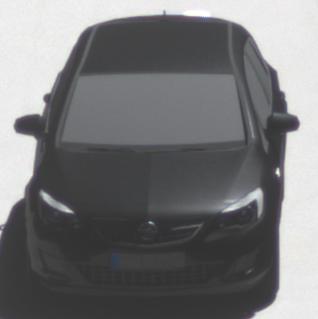
Make: Opel
Model: Astra 1.4 ecoFlex
Detailed model: Astra (J)
Model produced from: 2009/12
Model produced until: 2010/12
Doors: 5
Color: black
Road condition: dry road
Daytime: midday
Contrast: high contrast